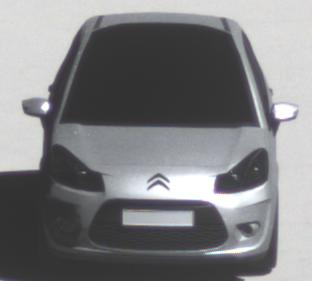
Make: Citroen
Model: C3 1.1
Detailed model: C3 (II)
Model produced from: 2010/01
Model produced until: 2012/03
Doors: 5
Color: white
Road condition: dry road
Daytime: morning or afternoon
Contrast: high contrast